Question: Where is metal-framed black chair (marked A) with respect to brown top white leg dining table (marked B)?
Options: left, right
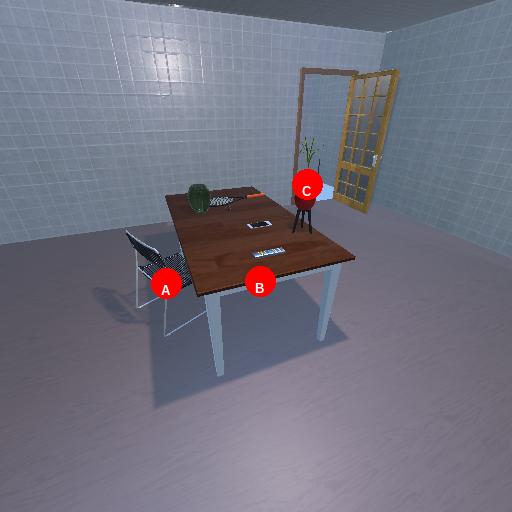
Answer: left